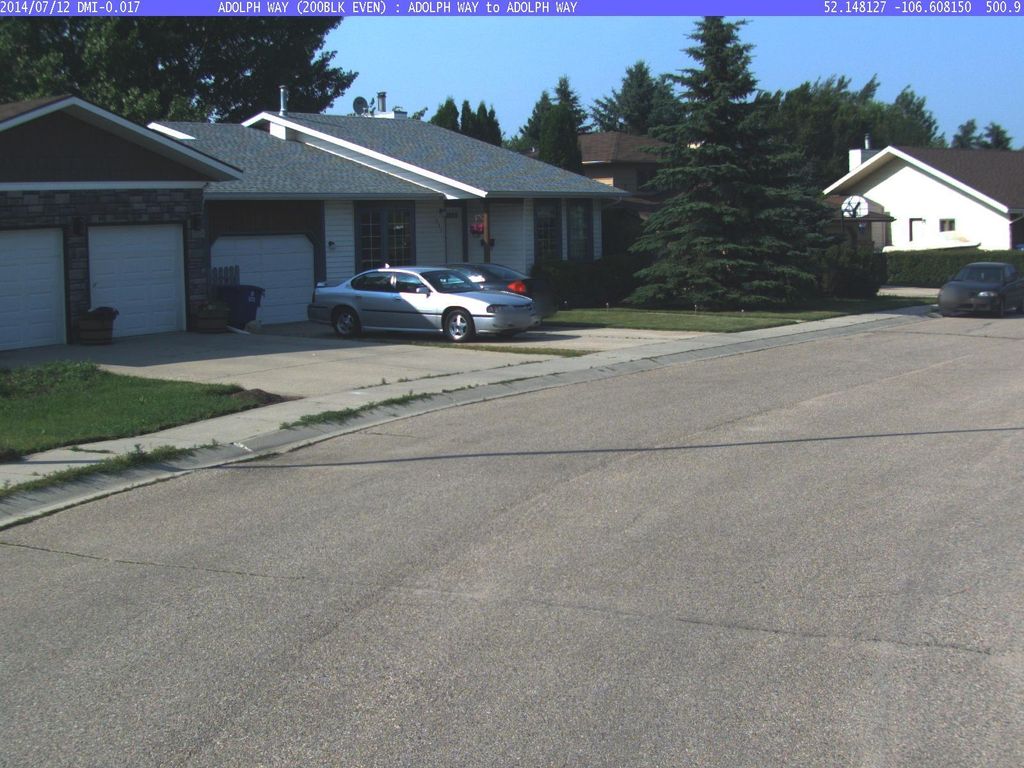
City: saskatoon